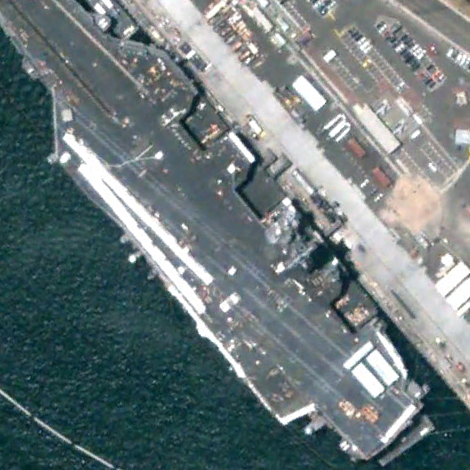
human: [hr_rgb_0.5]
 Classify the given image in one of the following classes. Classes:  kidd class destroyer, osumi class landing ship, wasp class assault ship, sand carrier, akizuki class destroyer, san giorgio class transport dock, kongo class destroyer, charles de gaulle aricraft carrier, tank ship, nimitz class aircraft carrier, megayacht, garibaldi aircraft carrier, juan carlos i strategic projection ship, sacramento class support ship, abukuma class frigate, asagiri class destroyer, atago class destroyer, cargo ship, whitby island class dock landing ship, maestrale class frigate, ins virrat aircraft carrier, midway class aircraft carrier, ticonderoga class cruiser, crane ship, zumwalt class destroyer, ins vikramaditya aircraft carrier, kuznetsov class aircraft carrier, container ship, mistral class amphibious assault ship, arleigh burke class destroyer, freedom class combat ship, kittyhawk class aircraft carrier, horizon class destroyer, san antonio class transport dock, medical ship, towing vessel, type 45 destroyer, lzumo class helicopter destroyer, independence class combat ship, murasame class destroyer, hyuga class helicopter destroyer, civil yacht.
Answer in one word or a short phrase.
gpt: Nimitz class aircraft carrier